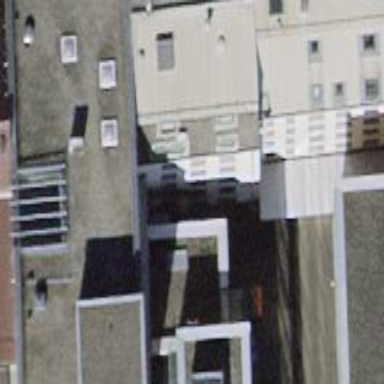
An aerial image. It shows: Building with apartments featuring unique double saltbox roof shape.